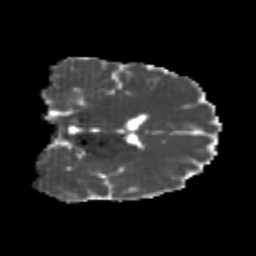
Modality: MD
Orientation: coronal
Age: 26
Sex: male
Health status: healthy
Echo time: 0.074 s